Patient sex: F
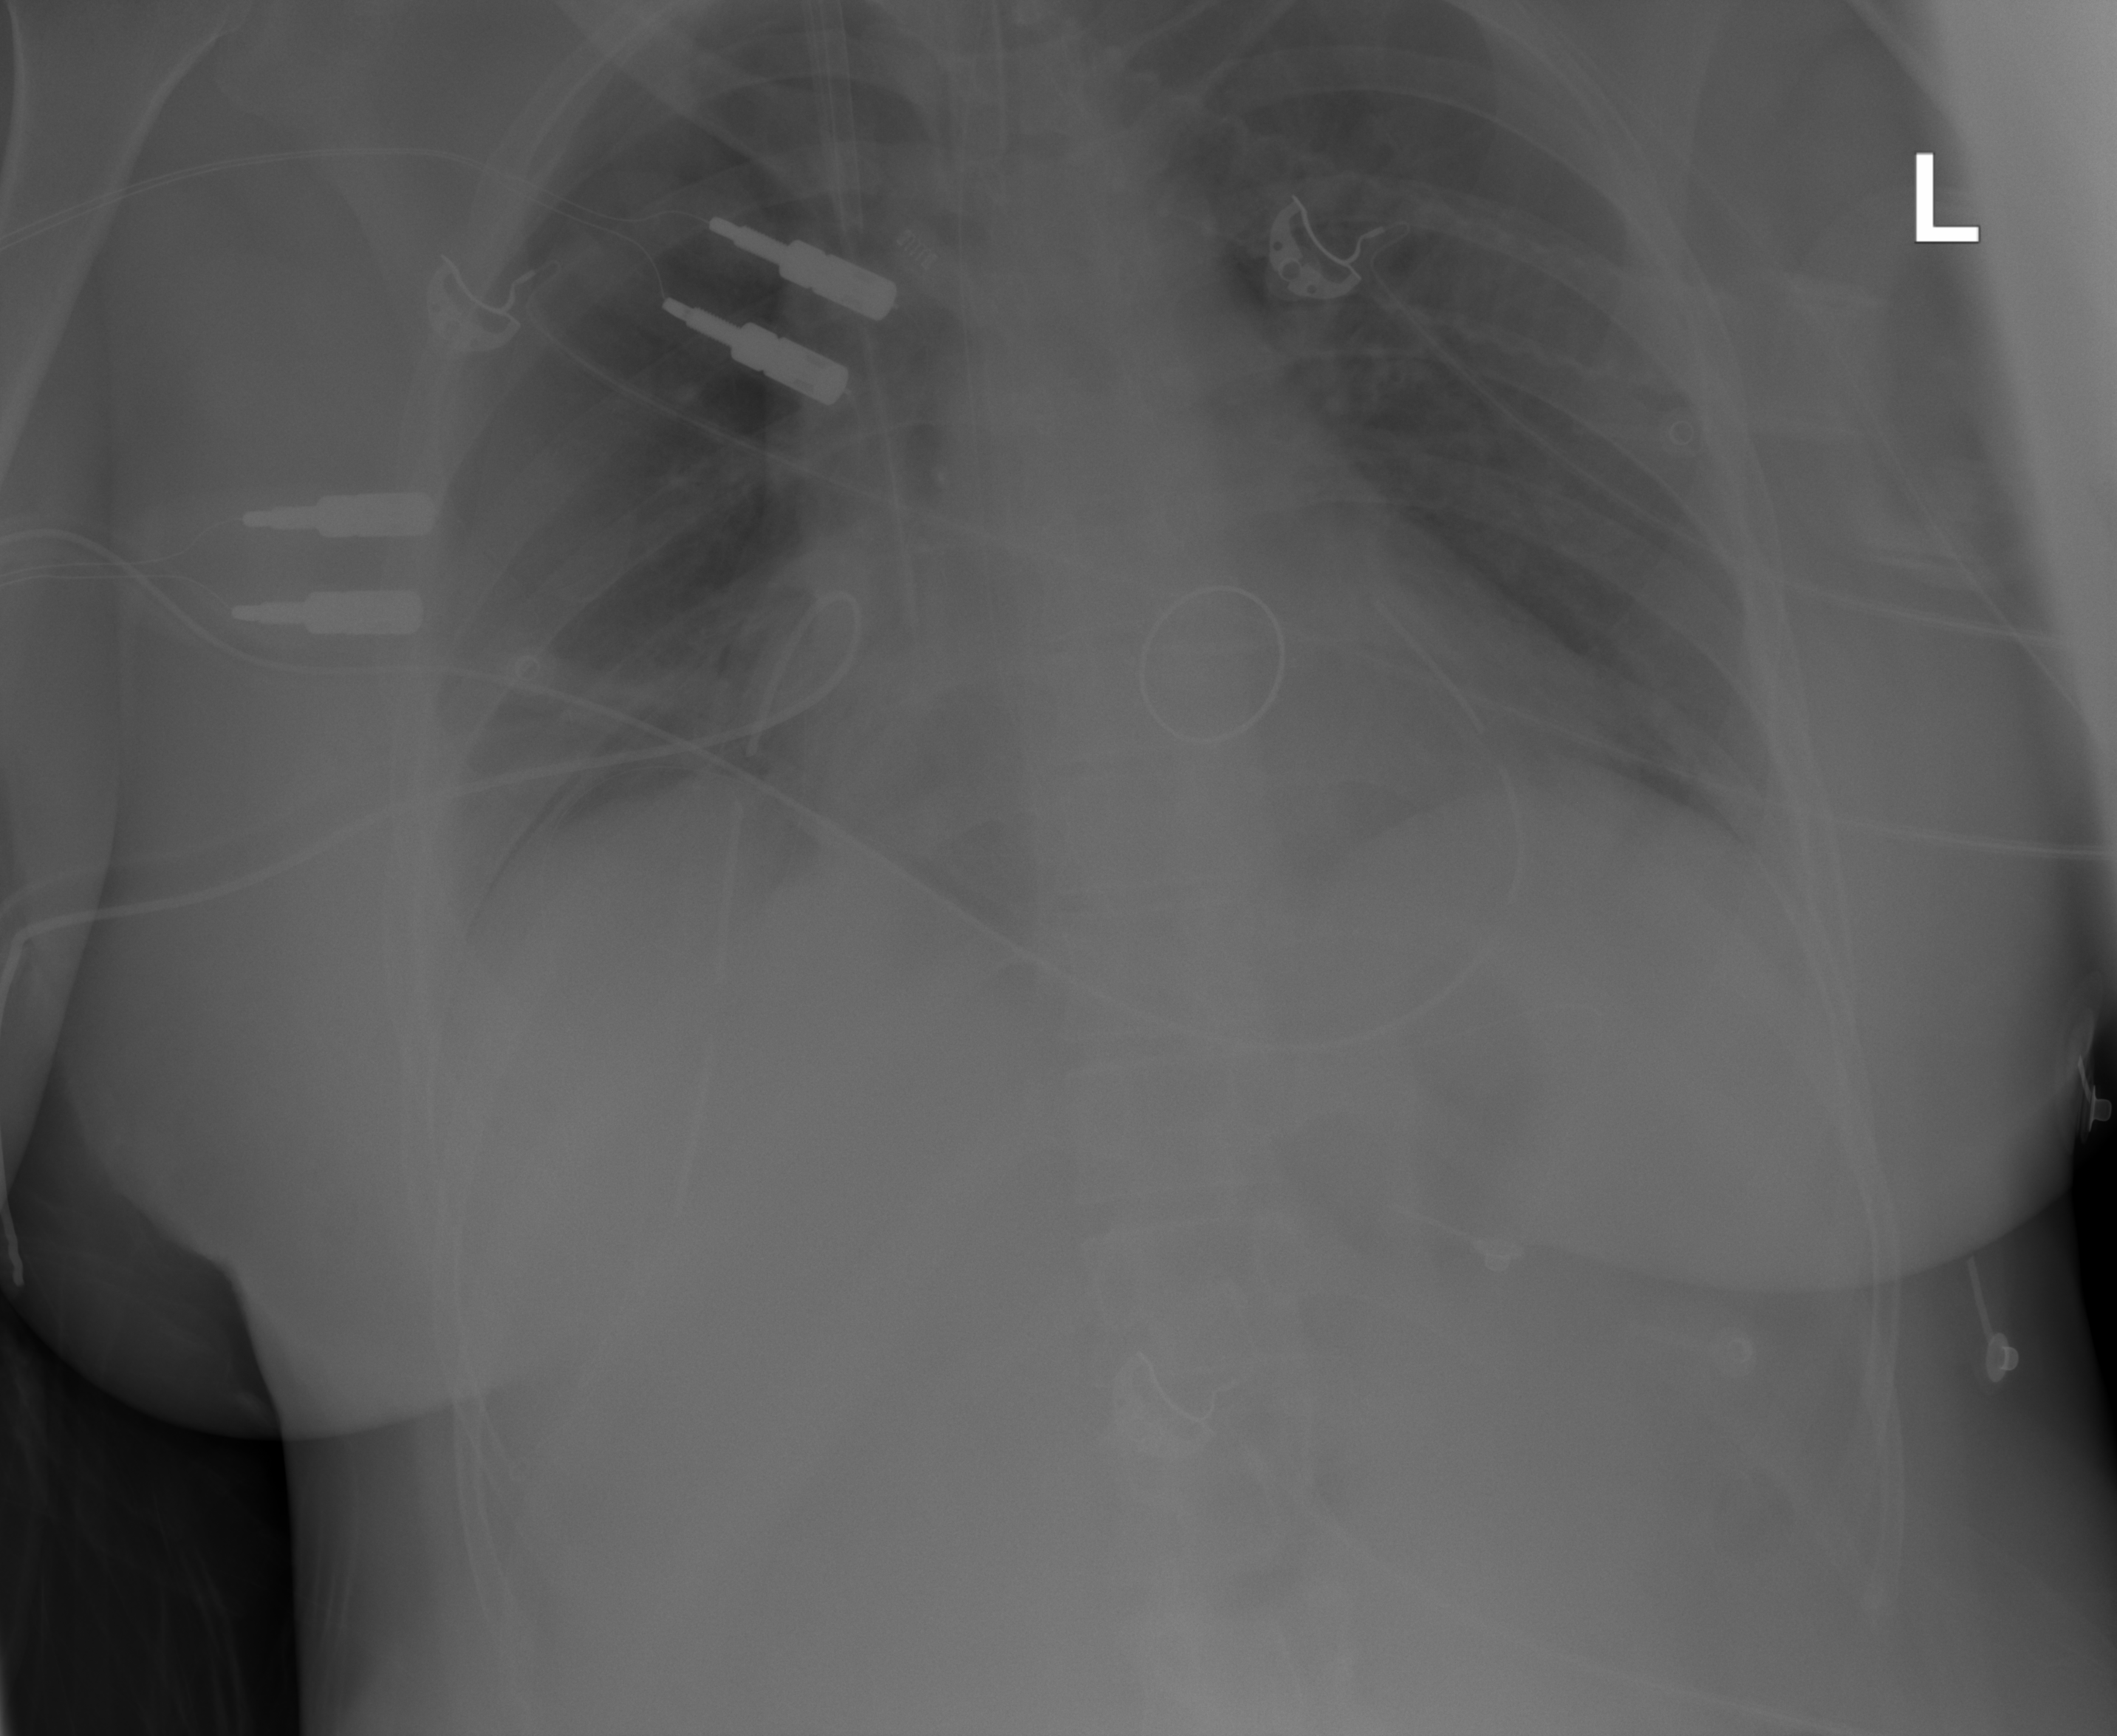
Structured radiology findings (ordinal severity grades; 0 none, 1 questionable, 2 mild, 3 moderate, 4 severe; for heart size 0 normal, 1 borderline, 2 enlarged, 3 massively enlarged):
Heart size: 0
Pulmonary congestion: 0
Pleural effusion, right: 1
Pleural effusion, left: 0
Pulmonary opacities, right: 0
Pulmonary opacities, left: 0
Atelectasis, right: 0
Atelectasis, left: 0